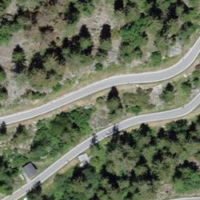
EUNIS habitat code: 43
Species observed at this site:
Clinopodium vulgare